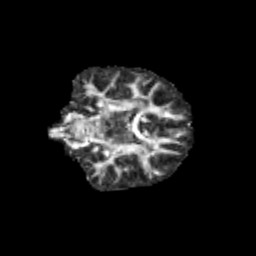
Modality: FA
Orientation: coronal
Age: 11
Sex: male
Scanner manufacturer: siemens
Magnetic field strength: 3 T
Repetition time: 3.8 s
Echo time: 0.07 s